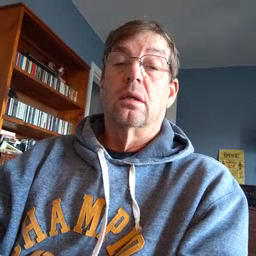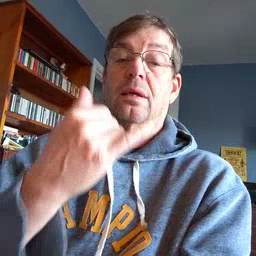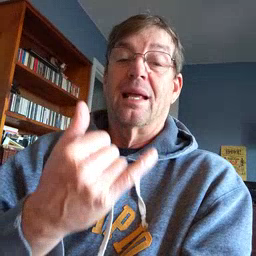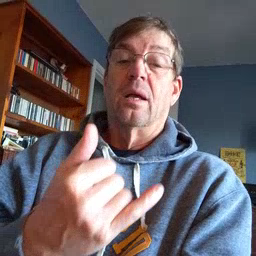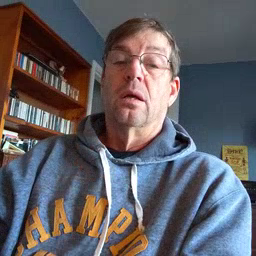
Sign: now